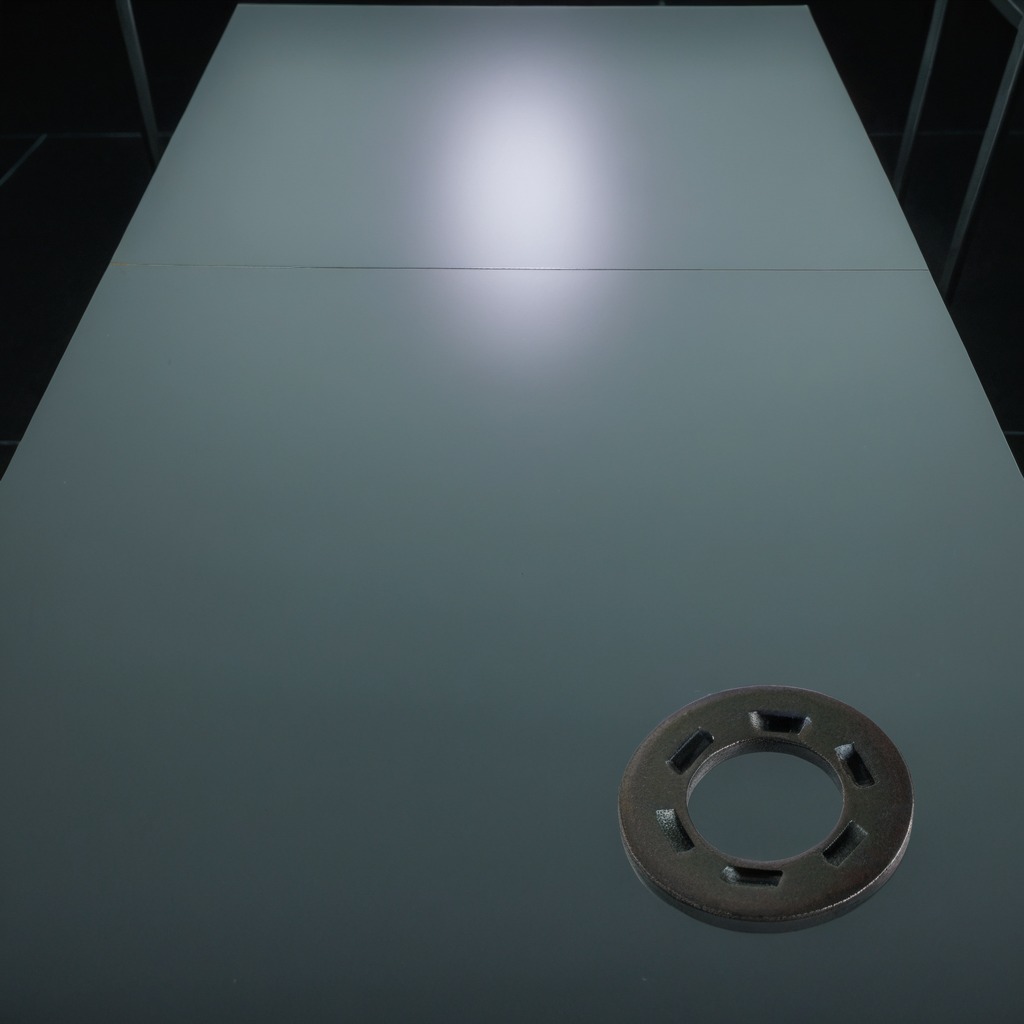
A flat metal washer lies on a clean empty table in a railway signal maintenance room lit by harsh overhead fluorescents.